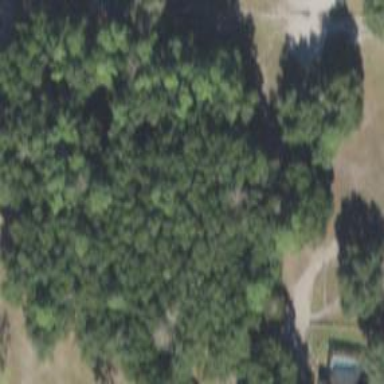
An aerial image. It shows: Mixed woodland with various types of leaves.